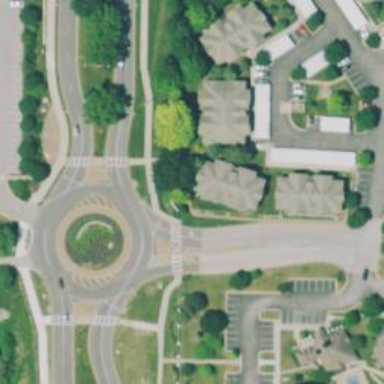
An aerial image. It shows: Secondary road around roundabout.